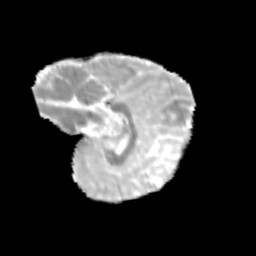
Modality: MD
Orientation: sagittal
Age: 10
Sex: male
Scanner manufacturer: siemens
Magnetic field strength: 3 T
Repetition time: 3.8 s
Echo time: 0.07 s